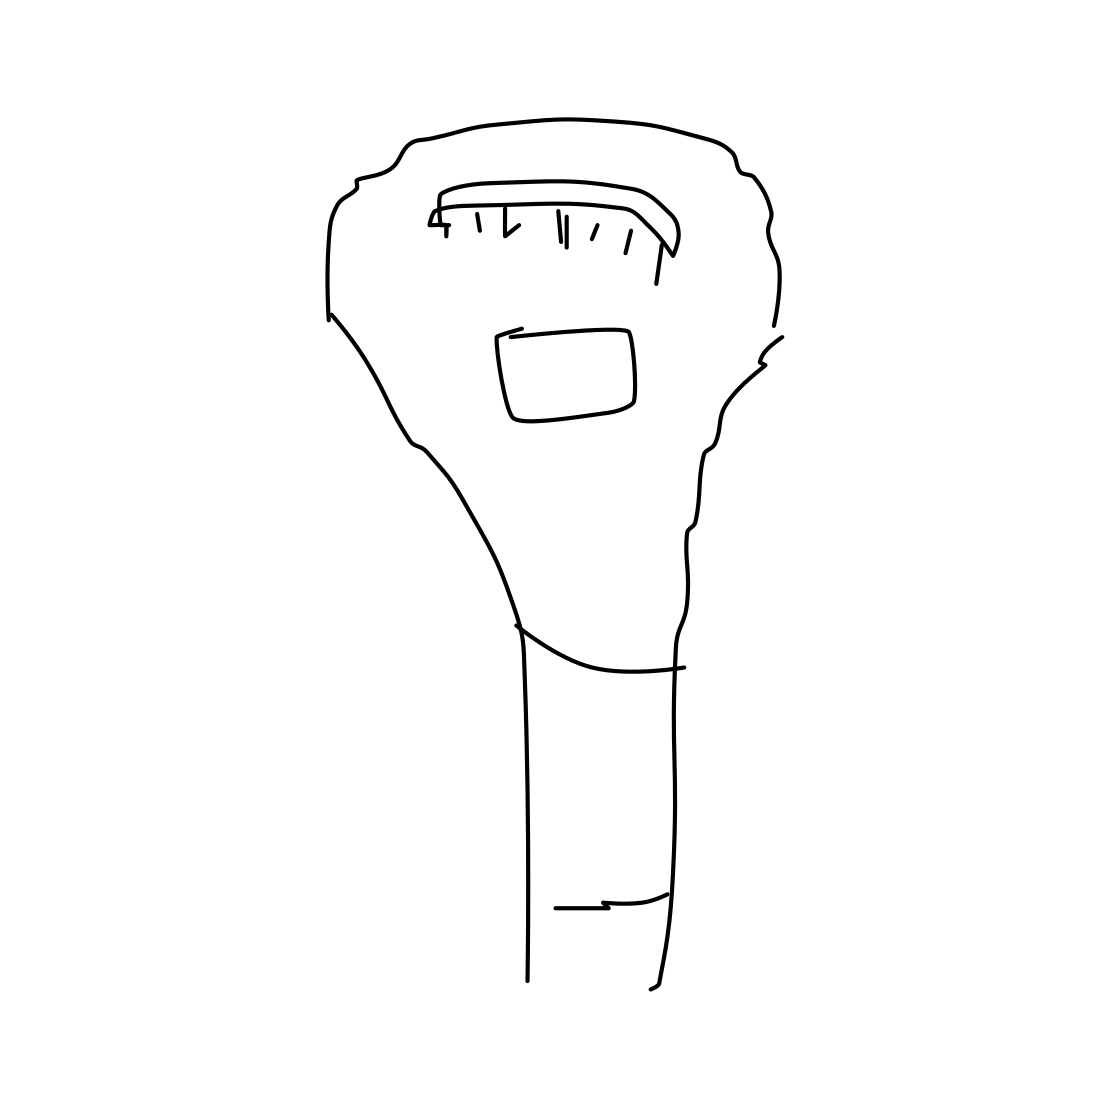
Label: parking meter